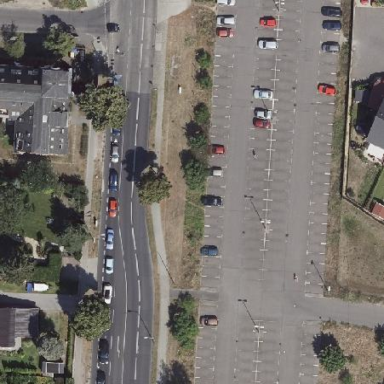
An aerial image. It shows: Parking area with surface parking facilities and park and ride service available.